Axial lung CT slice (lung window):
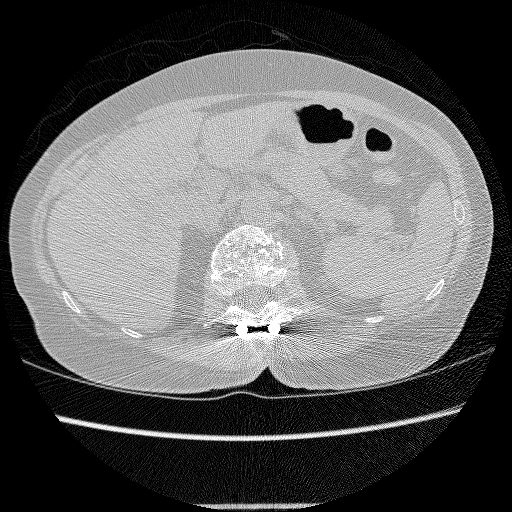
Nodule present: no